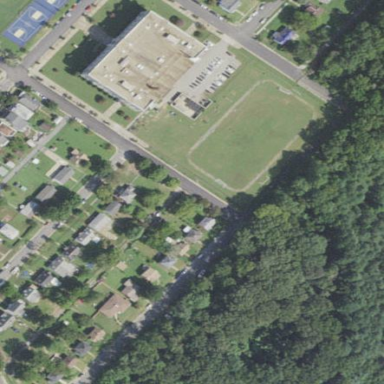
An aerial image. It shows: School.